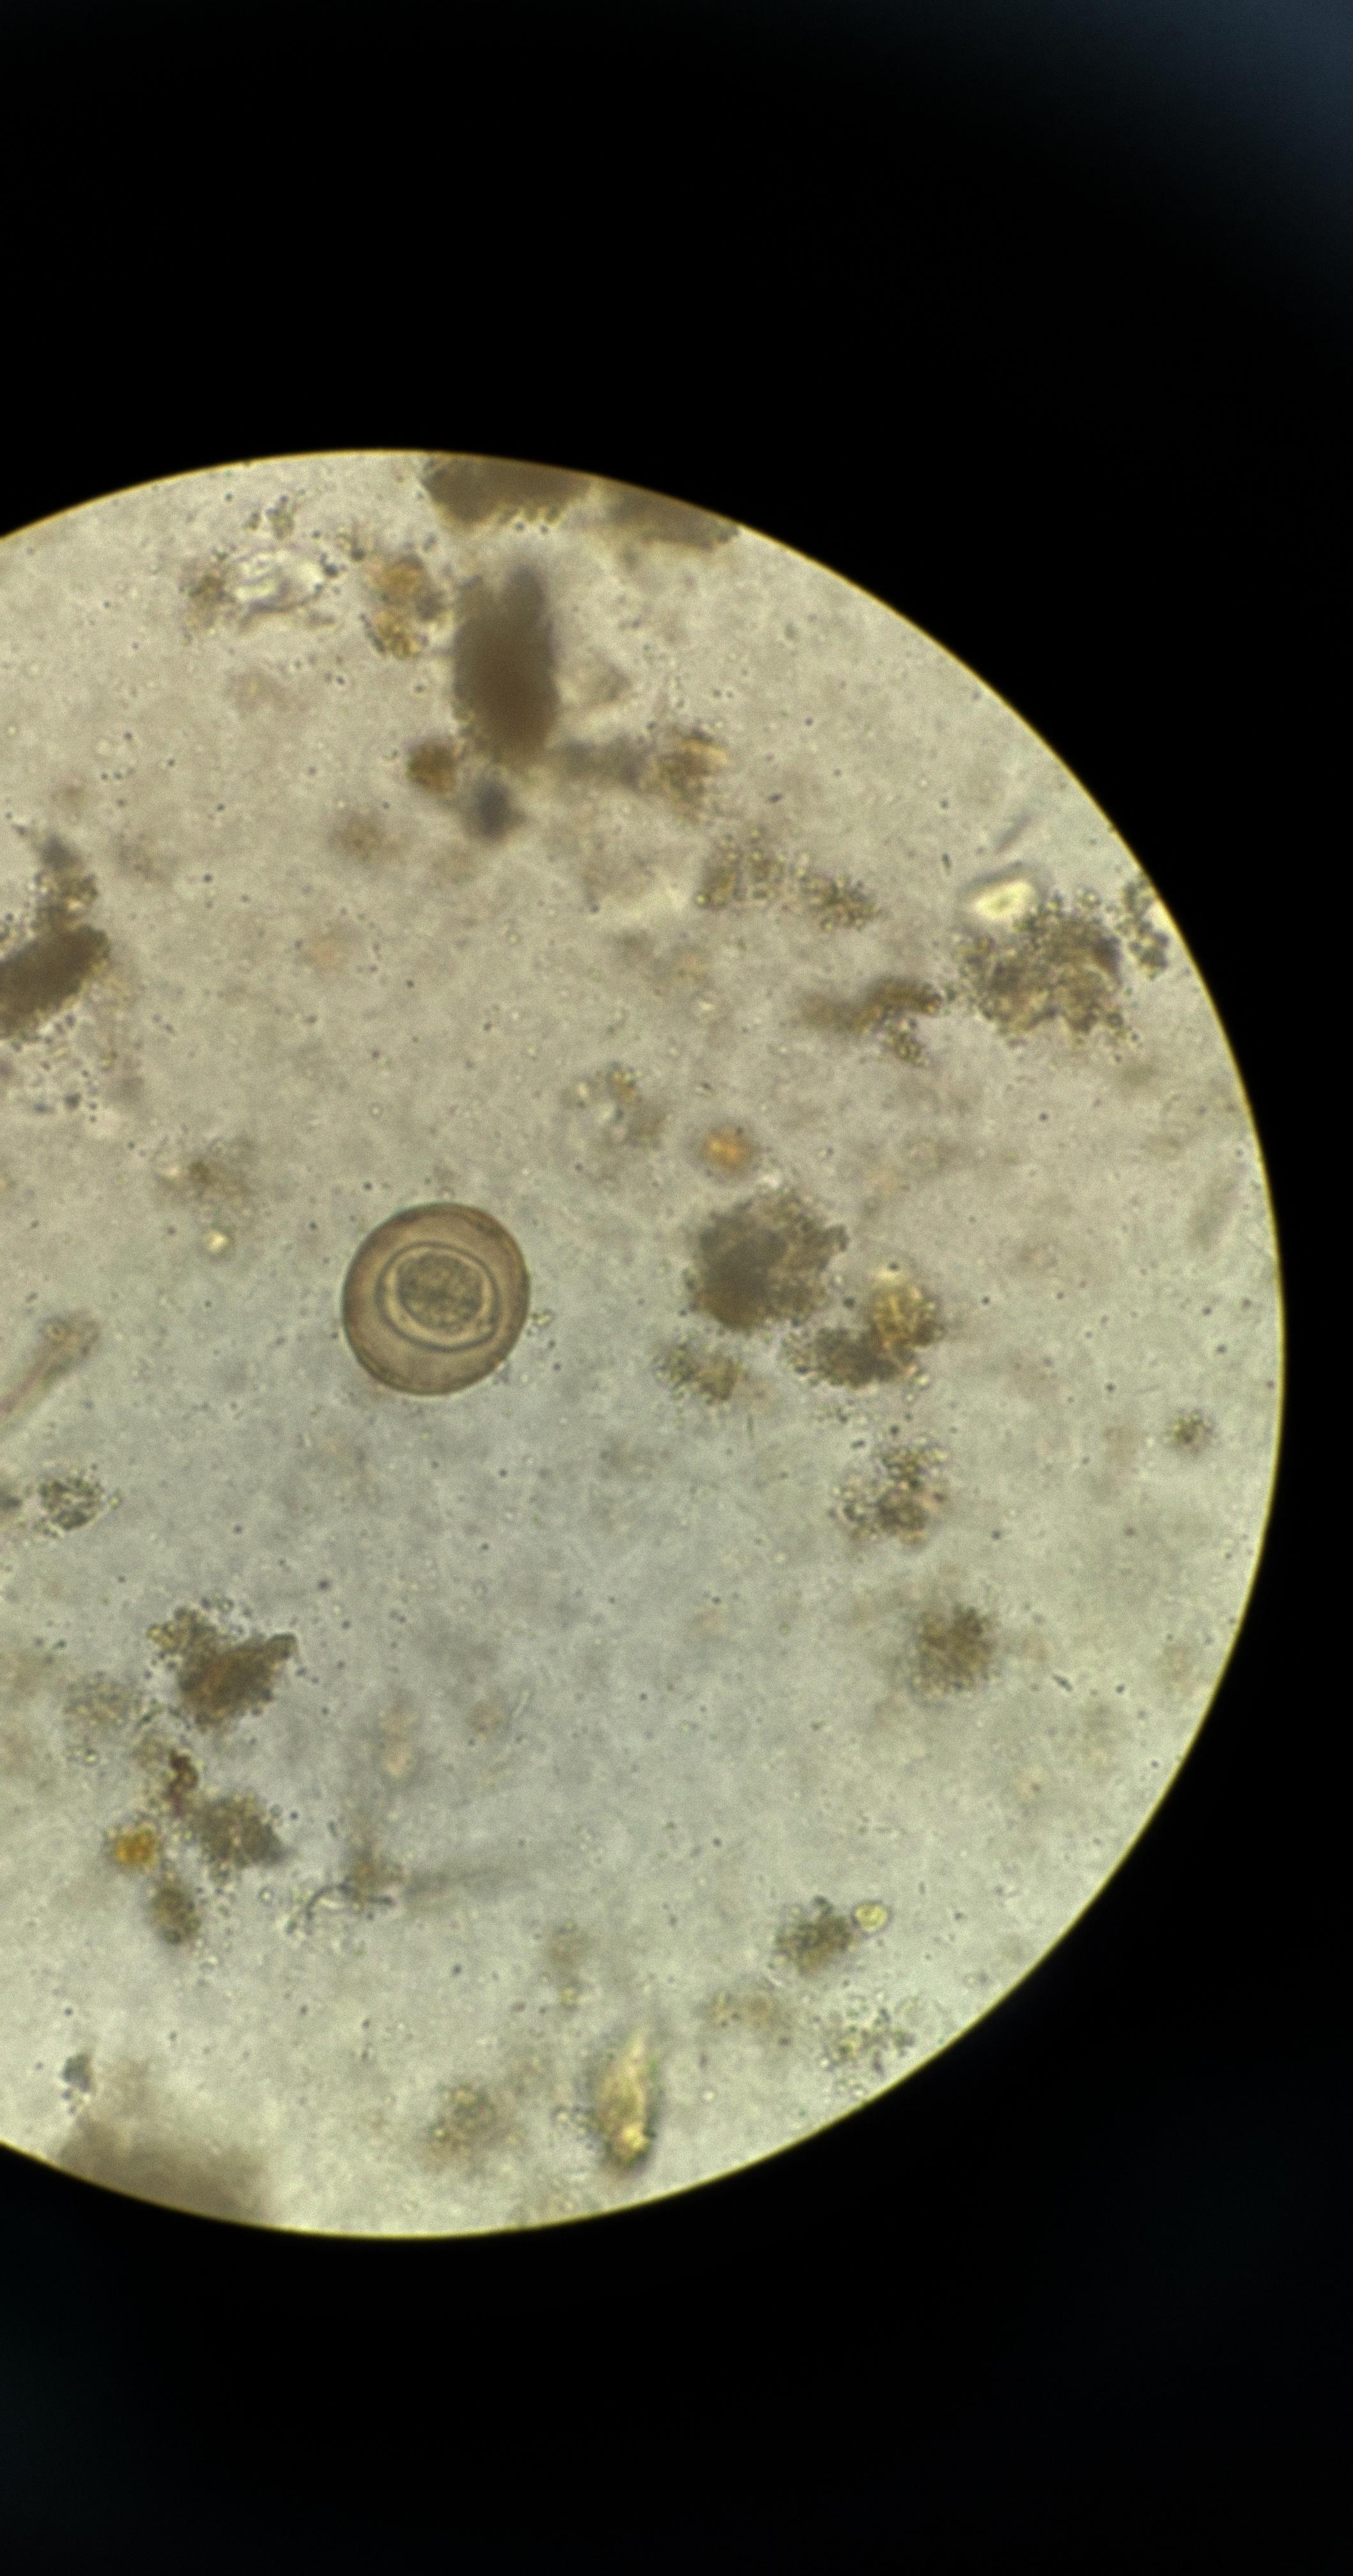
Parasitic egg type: Hymenolepis diminuta